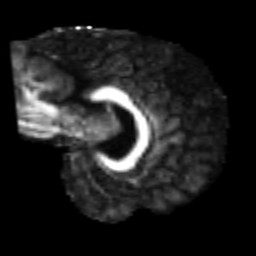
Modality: FA
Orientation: sagittal
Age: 20
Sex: male
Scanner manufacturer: siemens
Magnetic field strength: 3 T
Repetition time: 2.3 s
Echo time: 0.085 s